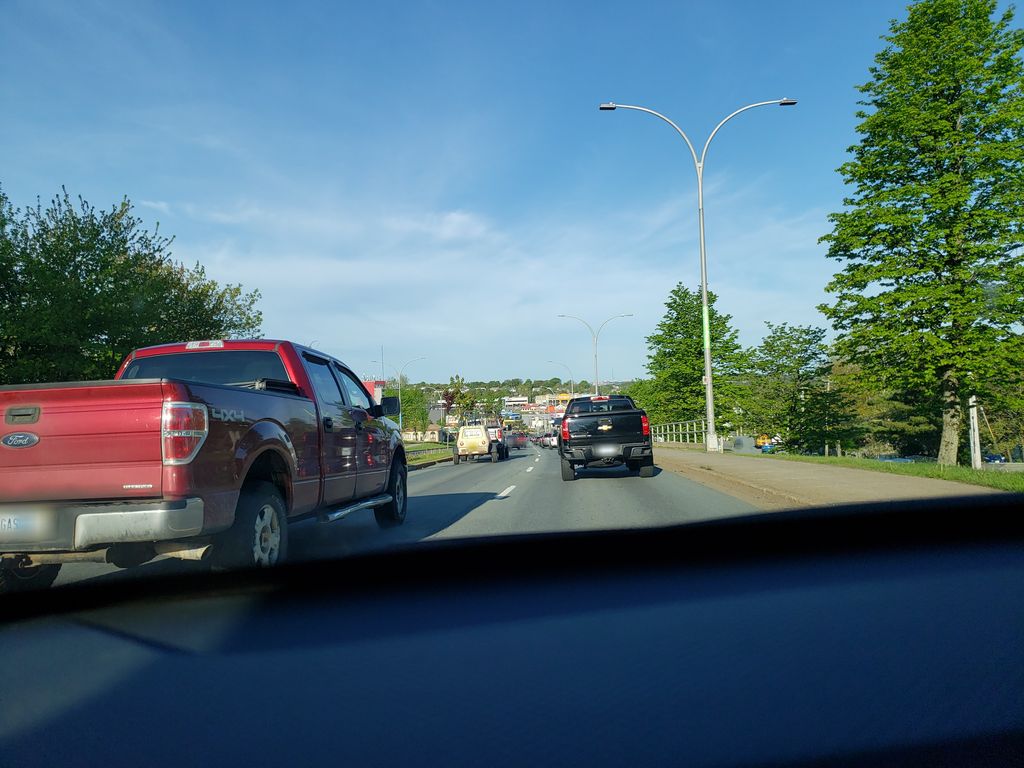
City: halifax